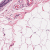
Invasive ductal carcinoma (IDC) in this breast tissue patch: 0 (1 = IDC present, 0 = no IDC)